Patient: sex F, age 57
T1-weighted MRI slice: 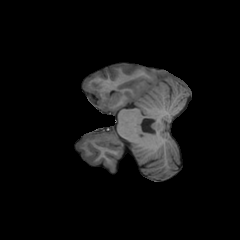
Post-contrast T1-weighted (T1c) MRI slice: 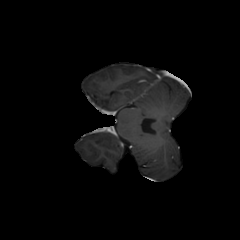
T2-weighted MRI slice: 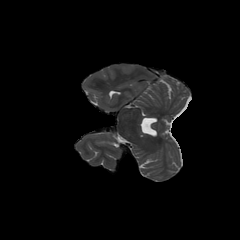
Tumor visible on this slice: no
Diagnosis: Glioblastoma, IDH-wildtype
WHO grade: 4